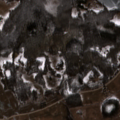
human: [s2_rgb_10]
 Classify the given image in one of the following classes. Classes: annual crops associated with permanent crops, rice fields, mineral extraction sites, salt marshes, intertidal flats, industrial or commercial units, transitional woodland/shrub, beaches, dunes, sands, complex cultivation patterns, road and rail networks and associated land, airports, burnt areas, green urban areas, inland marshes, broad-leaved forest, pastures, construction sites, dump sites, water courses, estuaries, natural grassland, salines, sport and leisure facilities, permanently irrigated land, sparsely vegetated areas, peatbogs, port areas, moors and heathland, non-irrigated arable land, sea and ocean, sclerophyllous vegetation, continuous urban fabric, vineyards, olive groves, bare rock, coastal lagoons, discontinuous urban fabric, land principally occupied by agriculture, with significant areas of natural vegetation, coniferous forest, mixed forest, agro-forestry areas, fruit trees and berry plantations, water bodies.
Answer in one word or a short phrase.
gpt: non-irrigated arable land, pastures, complex cultivation patterns, land principally occupied by agriculture, with significant areas of natural vegetation, broad-leaved forest, transitional woodland/shrub, water bodies